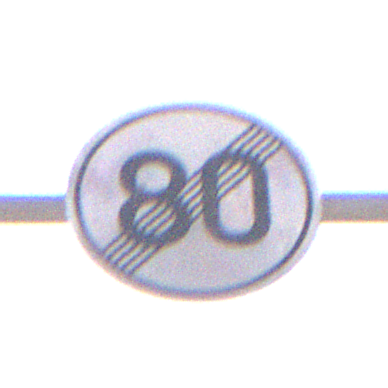
Verkehrszeichen: EndeGeschwindigkeit80
Umgebung: Outdoor, Nature
Tageszeit: Midday
Wetter: Clear
Licht: Natural
Jahreszeit: NotSpecified
Kontrast: HighContrast